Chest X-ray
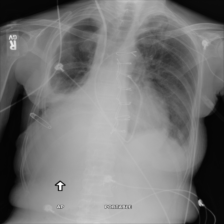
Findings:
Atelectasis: negative
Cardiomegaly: negative
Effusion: negative
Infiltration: negative
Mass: negative
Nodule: negative
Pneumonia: negative
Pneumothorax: negative
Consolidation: negative
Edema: negative
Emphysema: negative
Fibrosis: negative
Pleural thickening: negative
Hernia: negative